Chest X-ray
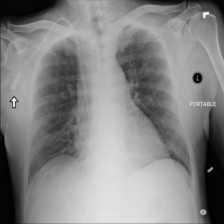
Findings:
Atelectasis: negative
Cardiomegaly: negative
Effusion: positive
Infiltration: negative
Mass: negative
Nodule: negative
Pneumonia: negative
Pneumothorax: negative
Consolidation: negative
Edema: negative
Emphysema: negative
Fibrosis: negative
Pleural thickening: negative
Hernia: negative